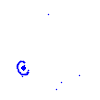
Particle: electron